Aerial crown-view tile of a tropical tree (Barro Colorado Island, Panama), acquired 20250317:
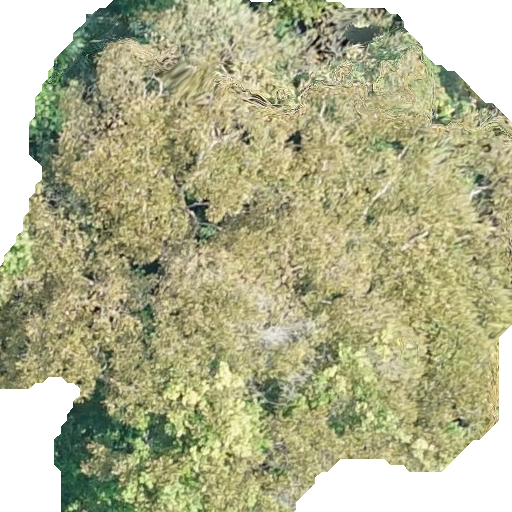
Species: Dipteryx oleifera
GBIF accepted scientific name: Dipteryx oleifera
Crown area: 350.191 m²